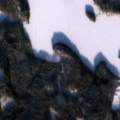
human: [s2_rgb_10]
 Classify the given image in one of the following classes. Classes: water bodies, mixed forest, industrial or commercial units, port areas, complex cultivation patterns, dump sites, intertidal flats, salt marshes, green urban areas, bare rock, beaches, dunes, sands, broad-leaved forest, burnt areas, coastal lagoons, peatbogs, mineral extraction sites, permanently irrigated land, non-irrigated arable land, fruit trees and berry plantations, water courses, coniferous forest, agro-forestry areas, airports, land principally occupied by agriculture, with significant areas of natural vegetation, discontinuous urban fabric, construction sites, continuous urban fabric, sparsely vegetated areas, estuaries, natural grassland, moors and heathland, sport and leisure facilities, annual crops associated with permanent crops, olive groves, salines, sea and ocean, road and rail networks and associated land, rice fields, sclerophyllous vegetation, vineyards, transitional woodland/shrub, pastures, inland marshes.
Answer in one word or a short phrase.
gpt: coniferous forest, mixed forest, transitional woodland/shrub, water bodies